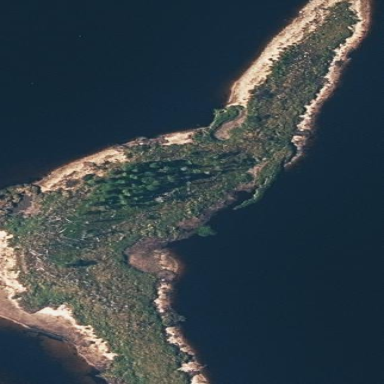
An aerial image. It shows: Islet within natural wetland.